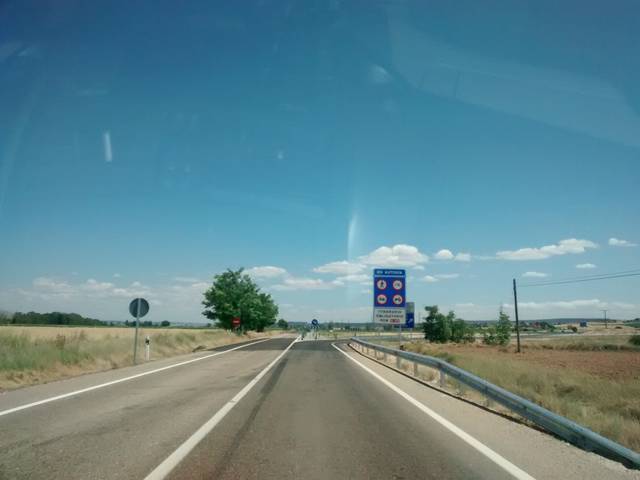
Region: Spain
Coordinates: 41.642, -3.619